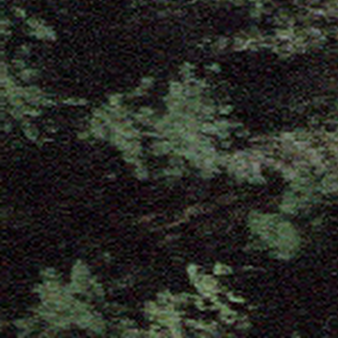
Label: other